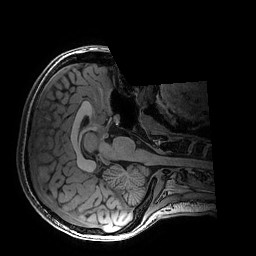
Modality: T1w
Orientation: axial
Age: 19
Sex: female
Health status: healthy
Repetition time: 2.53 s
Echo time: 0.0034 s